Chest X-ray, PA view. Patient: 44 years old, sex M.
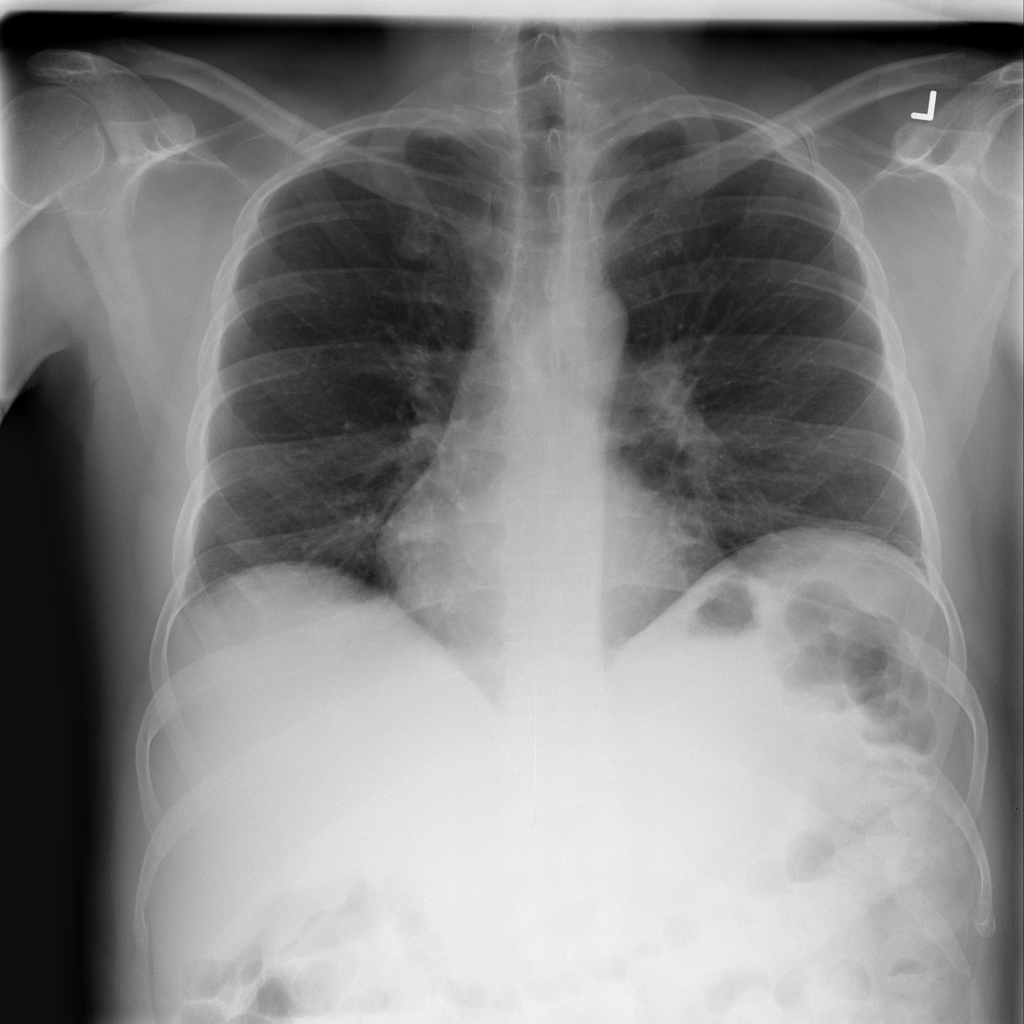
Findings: No Finding